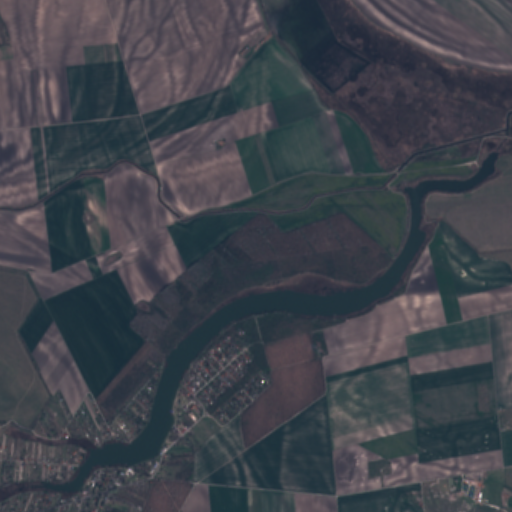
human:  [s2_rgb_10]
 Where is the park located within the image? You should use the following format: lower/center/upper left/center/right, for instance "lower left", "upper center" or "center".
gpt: The park is located in the lower left of the image.
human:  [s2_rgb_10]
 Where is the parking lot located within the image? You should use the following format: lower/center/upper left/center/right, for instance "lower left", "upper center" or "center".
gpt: The parking lot is located in the lower center of the image.
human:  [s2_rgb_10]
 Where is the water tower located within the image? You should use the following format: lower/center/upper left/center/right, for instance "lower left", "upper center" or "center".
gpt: The water tower is located in the lower center of the image.
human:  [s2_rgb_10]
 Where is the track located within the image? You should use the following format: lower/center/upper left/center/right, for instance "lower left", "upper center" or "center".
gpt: There is no track in the image.